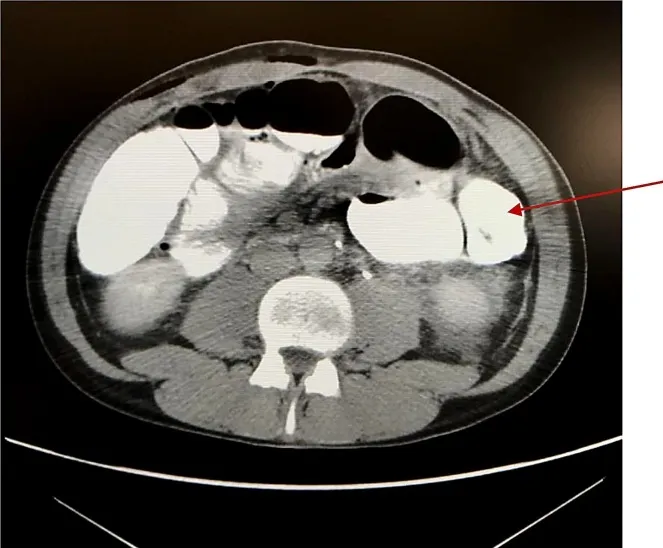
CT scan image: The arrow indicates the subsequent check-up performed after administration of gastrografin for os, showing the resolution of the obstruction.
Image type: radiology (ct)